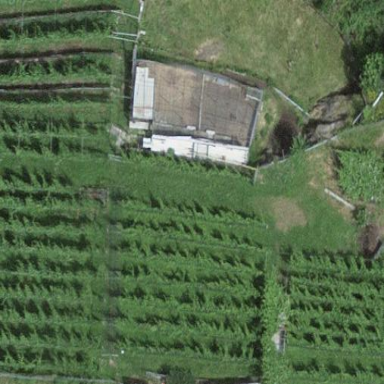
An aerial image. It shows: Vineyard where grapes are grown.